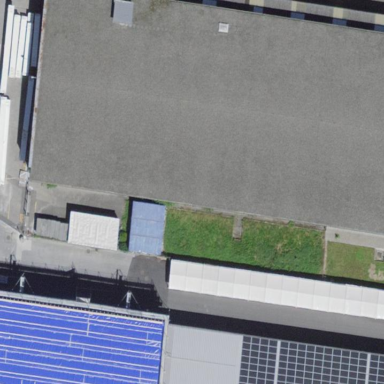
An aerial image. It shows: Warehouse.